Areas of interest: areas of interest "Shouhui Plaza, Building 7"
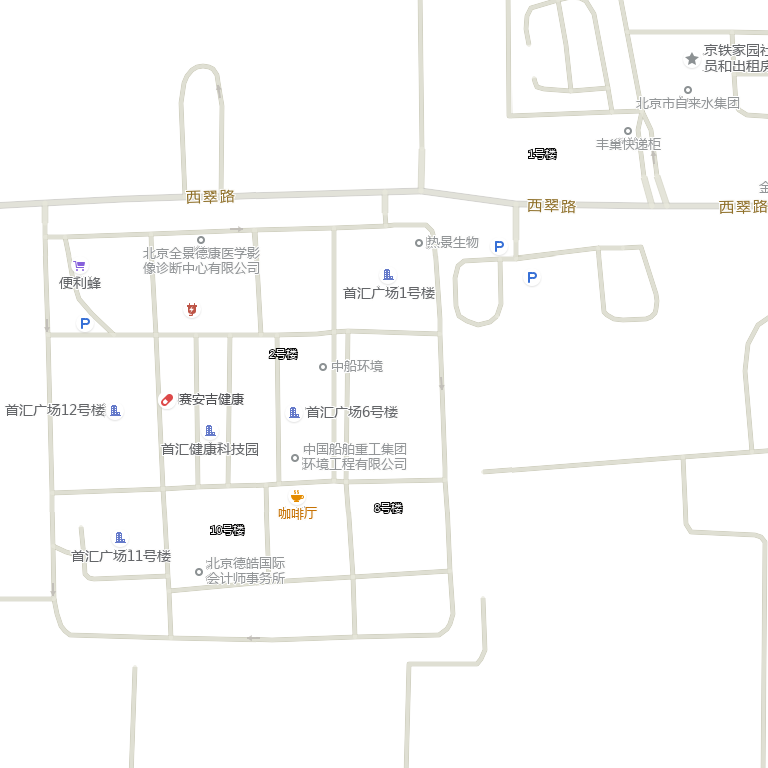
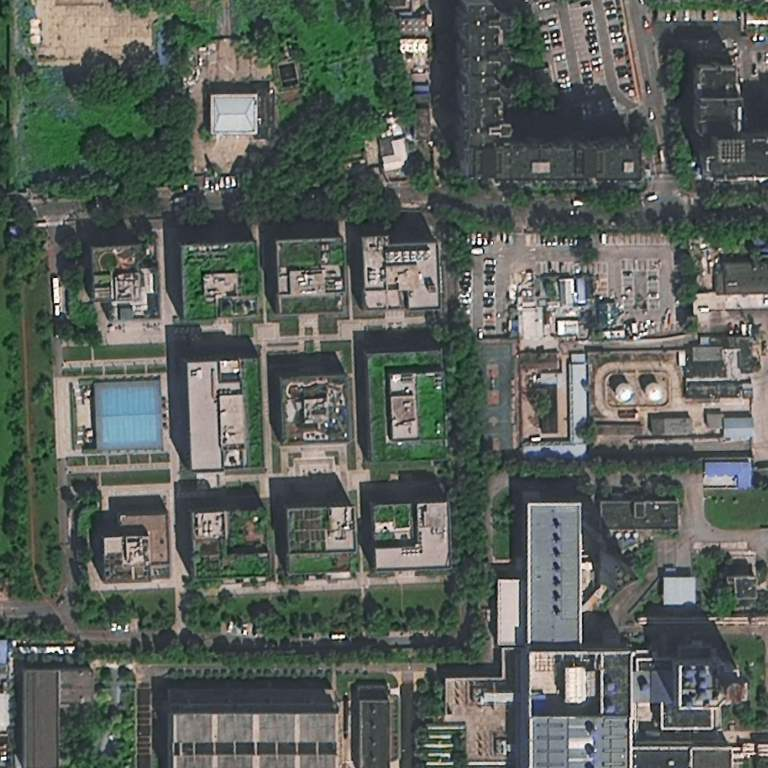